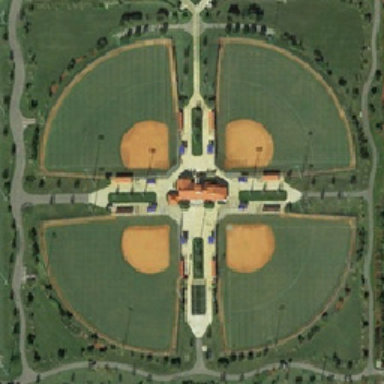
The baseball field consists of four circles four circles and four circles separated by white buildings .